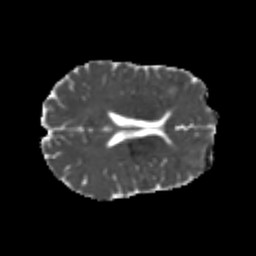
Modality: MD
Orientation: axial
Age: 21
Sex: male
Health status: healthy
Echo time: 0.074 s